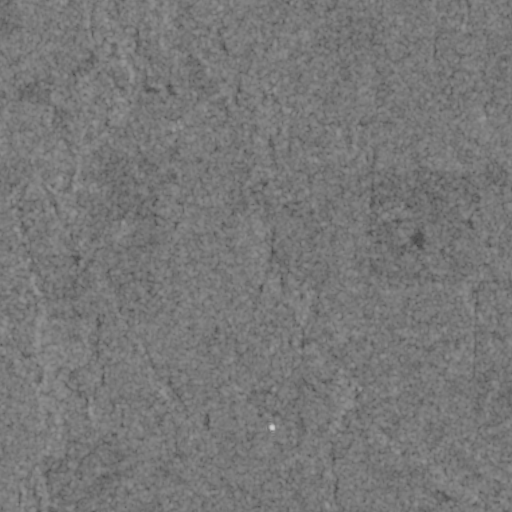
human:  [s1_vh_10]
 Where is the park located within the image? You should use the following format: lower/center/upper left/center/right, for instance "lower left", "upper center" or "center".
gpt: The park is located in the upper left of the image.
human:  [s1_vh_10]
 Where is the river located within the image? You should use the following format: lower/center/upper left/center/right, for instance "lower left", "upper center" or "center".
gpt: The river is located in the left of the image.
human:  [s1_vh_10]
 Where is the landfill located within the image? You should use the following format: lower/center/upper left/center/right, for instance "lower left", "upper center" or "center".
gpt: There is no landfill in the image.

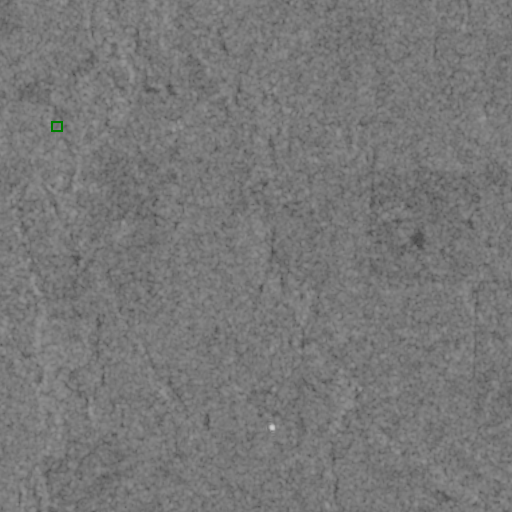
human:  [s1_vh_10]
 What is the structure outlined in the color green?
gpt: The structure outlined in green is a park.
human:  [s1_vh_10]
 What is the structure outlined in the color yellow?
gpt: There is no yellow outline.